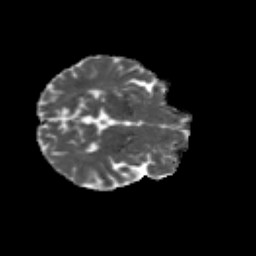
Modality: MD
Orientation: axial
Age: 67
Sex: male
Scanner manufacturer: siemens
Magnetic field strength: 3 T
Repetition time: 4.71 s
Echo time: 0.0906 s